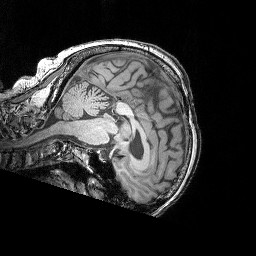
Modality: T1w
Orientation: sagittal
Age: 77
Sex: female
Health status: ill
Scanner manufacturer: siemens
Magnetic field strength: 3 T
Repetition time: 1.75 s
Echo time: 0.00418 s